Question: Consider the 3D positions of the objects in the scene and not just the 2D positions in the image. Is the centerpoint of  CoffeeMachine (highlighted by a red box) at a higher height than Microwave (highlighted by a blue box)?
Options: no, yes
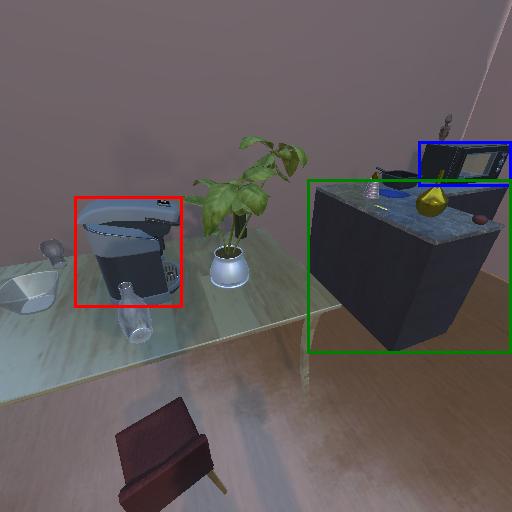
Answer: no